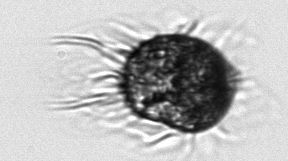
Label: Pelagostrobilidium